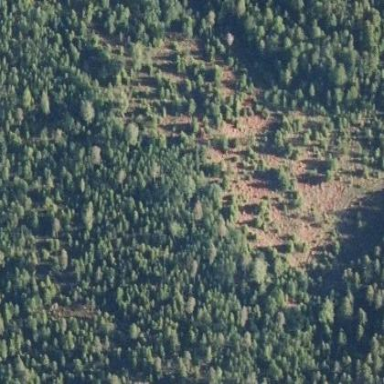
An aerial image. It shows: Area covered in scrub vegetation.